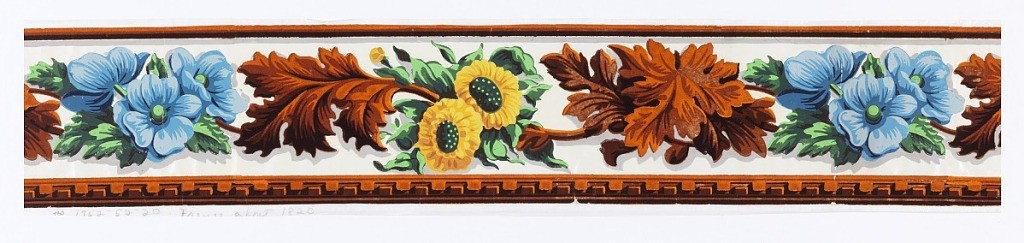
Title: Border
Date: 1820
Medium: Block-printed and flocked on handmade paper, glazed
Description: Same design as 1952-52-19 but leaf cluster, and dentil molding at bottom, are in orange flock. Also one of the flower clusters is yellow and green instead of white and green. Clusters of leaves and clusters of flowers connected by stems as above. Printed on white glazed ground.